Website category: book
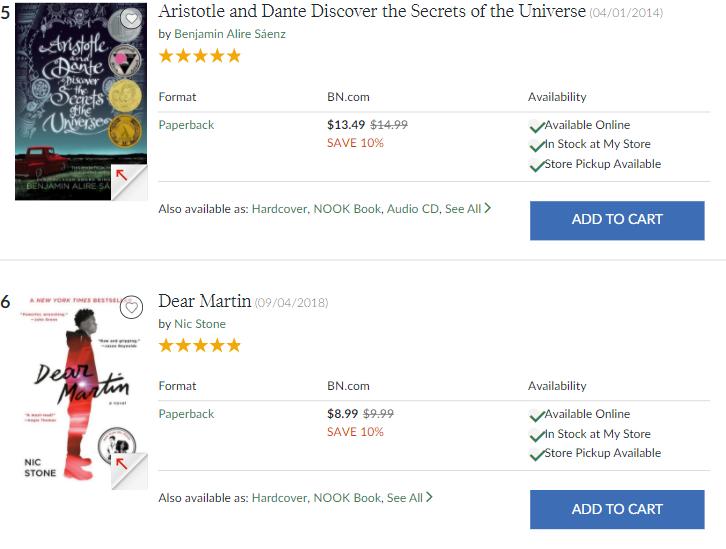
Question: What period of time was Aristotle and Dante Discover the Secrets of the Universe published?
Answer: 04/01/2014

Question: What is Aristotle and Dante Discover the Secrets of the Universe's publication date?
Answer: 04/01/2014

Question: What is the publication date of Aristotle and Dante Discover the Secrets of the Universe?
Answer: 04/01/2014

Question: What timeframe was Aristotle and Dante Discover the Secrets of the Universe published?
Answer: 04/01/2014

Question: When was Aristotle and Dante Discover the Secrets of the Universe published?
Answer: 04/01/2014

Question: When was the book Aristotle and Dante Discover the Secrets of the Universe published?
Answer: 04/01/2014

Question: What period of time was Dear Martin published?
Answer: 09/04/2018

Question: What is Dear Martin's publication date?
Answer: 09/04/2018

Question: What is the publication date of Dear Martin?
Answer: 09/04/2018

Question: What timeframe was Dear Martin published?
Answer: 09/04/2018

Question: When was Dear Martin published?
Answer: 09/04/2018

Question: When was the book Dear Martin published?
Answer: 09/04/2018

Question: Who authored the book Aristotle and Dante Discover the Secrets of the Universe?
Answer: Benjamin Alire Senz

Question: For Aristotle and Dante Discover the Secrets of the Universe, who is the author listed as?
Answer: Benjamin Alire Senz

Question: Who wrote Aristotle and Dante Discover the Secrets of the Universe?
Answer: Benjamin Alire Senz

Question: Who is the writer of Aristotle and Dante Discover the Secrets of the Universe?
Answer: Benjamin Alire Senz

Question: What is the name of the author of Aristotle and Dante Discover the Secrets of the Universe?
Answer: Benjamin Alire Senz

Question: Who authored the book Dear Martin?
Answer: Nic Stone

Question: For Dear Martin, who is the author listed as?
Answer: Nic Stone

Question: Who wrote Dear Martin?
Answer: Nic Stone

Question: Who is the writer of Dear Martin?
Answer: Nic Stone

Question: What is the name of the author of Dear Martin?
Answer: Nic Stone

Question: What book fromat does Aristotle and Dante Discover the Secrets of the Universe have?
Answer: Paperback

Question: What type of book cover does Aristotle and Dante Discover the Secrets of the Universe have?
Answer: Paperback

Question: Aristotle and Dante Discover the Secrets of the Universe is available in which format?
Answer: Paperback

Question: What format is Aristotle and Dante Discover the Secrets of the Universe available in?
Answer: Paperback

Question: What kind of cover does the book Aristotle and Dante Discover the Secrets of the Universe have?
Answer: Paperback

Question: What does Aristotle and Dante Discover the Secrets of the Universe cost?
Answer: $13.49

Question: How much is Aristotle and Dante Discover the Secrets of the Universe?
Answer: $13.49

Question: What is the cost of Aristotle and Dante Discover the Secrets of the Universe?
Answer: $13.49

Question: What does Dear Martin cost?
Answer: $8.99

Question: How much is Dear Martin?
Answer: $8.99

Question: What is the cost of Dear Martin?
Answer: $8.99

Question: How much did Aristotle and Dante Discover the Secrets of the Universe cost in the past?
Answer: $14.99

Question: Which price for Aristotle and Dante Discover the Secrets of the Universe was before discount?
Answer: $14.99

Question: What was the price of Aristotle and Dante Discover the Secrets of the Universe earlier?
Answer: $14.99

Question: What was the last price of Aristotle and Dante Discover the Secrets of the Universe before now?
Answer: $14.99

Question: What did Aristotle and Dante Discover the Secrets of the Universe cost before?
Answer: $14.99

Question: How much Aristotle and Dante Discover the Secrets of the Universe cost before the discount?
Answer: $14.99

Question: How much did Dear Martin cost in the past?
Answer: $9.99

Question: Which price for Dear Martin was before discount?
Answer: $9.99

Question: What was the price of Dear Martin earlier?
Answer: $9.99

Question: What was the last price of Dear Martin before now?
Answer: $9.99

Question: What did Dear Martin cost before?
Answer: $9.99

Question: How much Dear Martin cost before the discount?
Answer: $9.99

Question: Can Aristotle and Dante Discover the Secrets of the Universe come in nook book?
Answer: yes

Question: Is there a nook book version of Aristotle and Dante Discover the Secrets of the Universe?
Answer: yes

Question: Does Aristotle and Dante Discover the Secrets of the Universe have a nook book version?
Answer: yes

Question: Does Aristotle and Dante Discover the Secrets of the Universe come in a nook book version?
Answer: yes

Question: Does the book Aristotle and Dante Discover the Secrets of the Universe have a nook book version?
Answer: yes

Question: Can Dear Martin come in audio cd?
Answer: no

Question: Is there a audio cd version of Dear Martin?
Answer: no

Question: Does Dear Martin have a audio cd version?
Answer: no

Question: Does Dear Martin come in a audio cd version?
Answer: no

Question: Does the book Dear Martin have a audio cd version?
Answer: no

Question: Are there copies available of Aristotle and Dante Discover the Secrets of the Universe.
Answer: yes

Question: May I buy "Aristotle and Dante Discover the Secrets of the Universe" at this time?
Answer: yes

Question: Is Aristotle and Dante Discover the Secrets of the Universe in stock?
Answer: yes

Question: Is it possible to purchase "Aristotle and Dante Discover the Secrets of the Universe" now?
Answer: yes

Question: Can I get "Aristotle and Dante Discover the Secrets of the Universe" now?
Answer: yes

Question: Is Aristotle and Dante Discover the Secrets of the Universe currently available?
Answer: yes

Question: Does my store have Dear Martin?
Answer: yes

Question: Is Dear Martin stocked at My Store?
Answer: yes

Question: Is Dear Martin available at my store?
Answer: yes